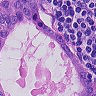
Metastatic tissue present: yes